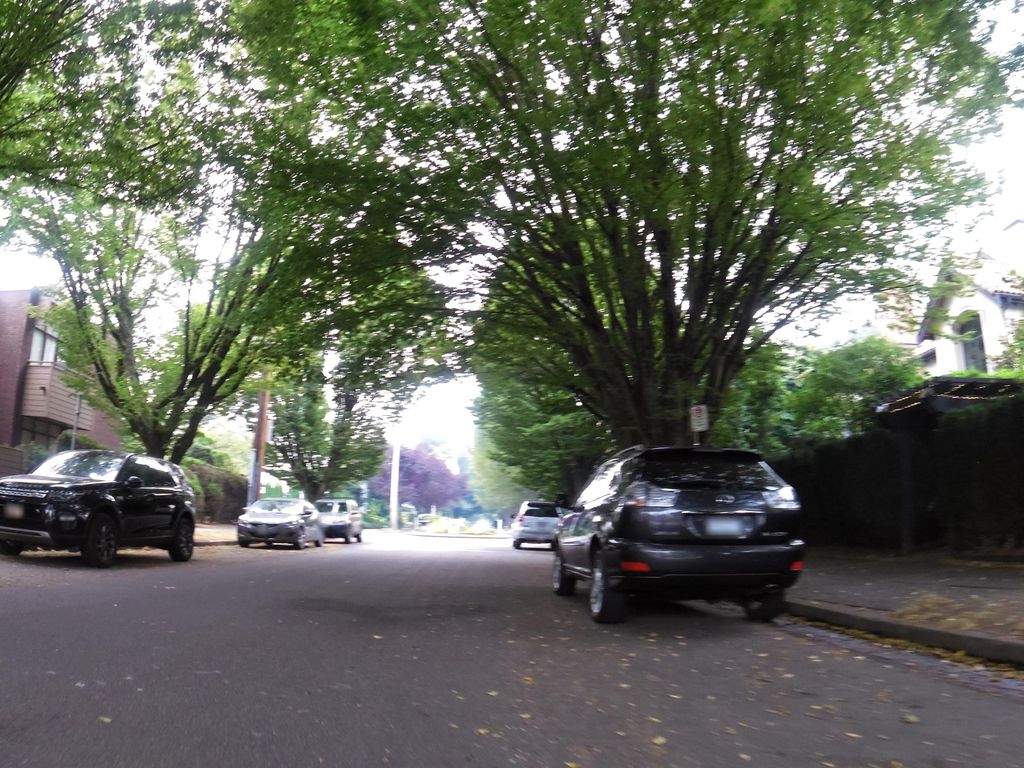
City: vancouver